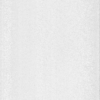
Label: dusty